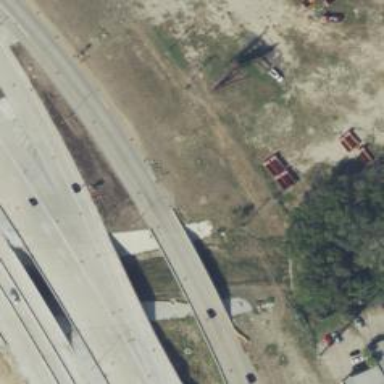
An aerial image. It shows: Tertiary road with bridge. There is also frontage road present.